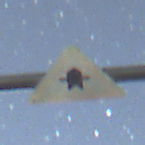
Verkehrszeichen: Vorfahrt
Umgebung: Outdoor, Nature
Tageszeit: Night
Wetter: Clear
Licht: Natural
Jahreszeit: NotSpecified
Kontrast: HighContrast